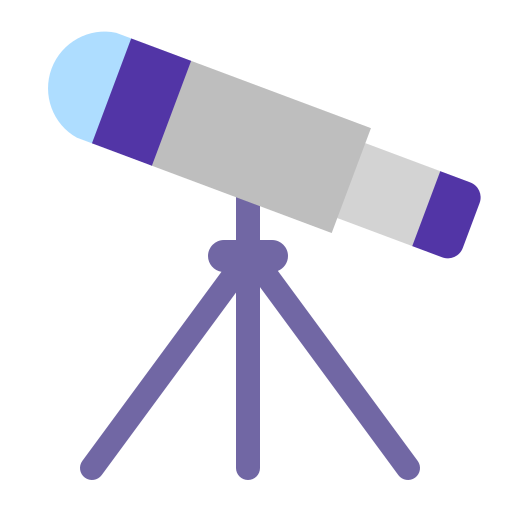
telescope flat